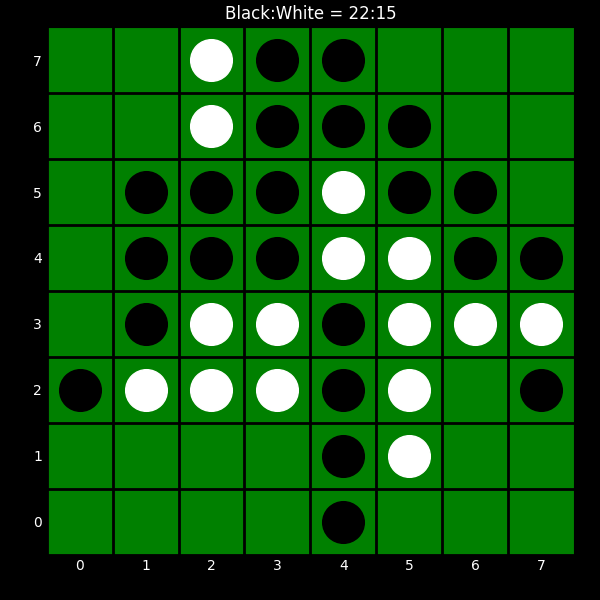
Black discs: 22
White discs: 15